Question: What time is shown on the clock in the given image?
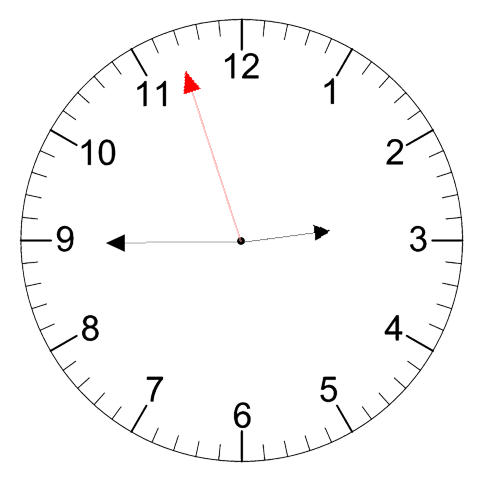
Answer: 02:44:57